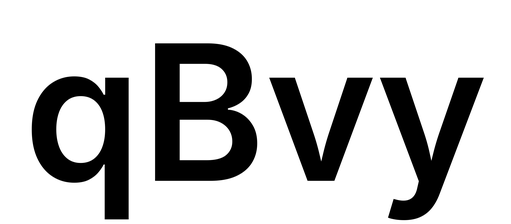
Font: Inter_SemiBold